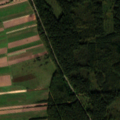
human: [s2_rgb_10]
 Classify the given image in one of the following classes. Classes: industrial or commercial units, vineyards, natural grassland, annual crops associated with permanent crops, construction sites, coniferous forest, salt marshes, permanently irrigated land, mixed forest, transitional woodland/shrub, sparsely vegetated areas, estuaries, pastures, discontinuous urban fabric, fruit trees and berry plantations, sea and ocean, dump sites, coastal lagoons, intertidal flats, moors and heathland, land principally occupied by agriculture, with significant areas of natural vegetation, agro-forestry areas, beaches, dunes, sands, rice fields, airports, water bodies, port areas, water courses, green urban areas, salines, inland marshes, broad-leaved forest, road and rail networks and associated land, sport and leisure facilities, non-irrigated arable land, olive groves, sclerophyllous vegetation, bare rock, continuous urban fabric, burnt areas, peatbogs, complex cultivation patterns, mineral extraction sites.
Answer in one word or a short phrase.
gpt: complex cultivation patterns, coniferous forest, mixed forest, transitional woodland/shrub